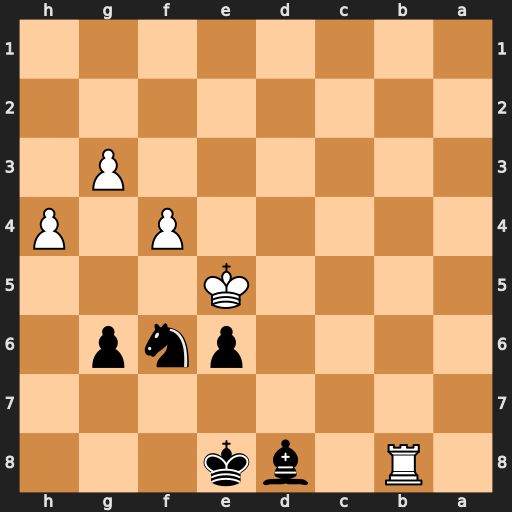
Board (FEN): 1R1bk3/8/4pnp1/4K3/5P1P/6P1/8/8
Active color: b
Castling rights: -
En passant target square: -
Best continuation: Nd7+ Kxe6 Nxb8